Field crop: tomato
Growth stage: 1
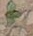
Species: solanum